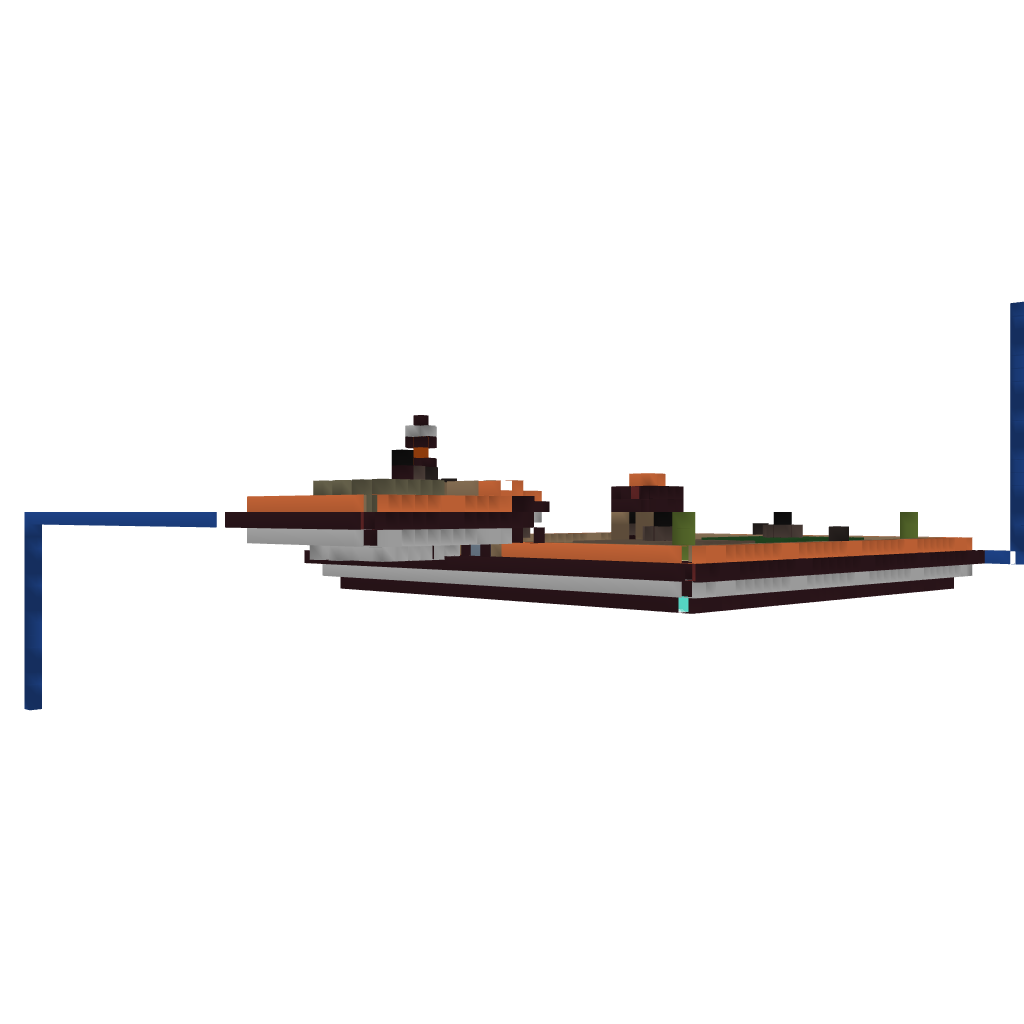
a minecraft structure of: Duckfarm